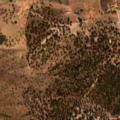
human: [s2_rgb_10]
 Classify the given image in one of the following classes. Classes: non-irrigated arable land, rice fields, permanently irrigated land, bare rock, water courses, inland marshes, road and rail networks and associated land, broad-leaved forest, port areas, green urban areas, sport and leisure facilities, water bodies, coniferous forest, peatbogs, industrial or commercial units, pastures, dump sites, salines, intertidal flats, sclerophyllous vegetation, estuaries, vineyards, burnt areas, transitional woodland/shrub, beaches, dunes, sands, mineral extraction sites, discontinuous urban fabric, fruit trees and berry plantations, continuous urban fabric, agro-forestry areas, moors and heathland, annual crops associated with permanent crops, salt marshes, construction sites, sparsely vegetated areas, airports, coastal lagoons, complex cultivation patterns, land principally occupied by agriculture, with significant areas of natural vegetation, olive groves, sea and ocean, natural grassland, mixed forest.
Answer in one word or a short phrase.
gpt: non-irrigated arable land, agro-forestry areas, mixed forest, moors and heathland